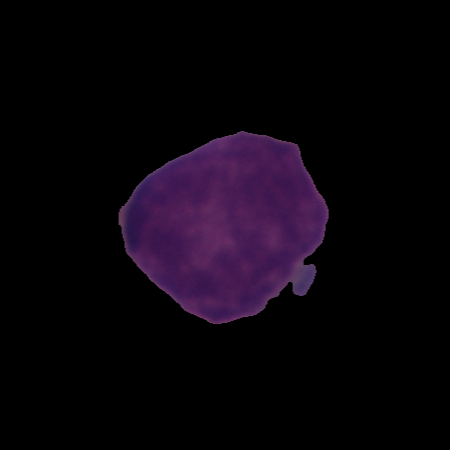
Label: cancer